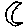
Label: moon